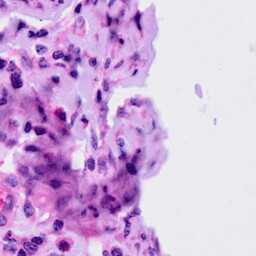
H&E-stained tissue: Cervix